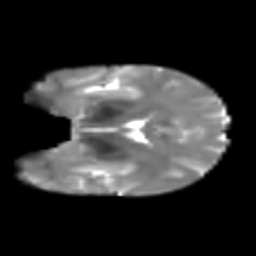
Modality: T2w
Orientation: coronal
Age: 29
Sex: male
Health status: healthy